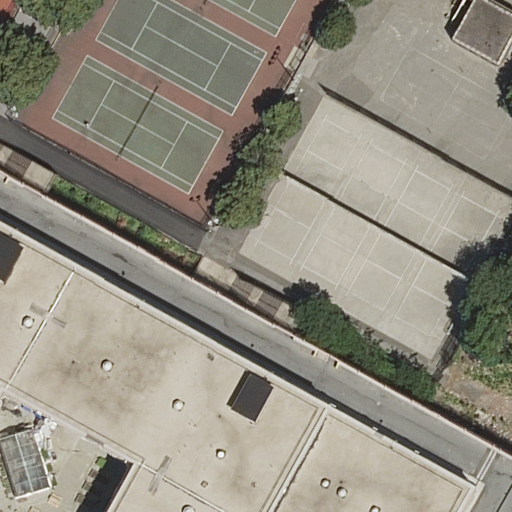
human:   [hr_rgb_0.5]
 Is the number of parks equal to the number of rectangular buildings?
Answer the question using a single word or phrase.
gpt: yes

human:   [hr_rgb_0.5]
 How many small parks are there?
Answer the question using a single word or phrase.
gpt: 0

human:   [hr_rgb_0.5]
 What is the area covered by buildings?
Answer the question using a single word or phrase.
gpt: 4189m2

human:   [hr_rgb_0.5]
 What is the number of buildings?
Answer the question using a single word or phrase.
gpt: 2

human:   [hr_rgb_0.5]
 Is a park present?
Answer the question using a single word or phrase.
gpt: yes

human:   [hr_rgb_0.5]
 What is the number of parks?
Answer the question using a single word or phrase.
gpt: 1

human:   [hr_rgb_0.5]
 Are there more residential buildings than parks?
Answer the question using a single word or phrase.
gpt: yes

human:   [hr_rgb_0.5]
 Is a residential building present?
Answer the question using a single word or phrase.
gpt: yes

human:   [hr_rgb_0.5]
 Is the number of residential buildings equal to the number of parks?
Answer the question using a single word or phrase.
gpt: no

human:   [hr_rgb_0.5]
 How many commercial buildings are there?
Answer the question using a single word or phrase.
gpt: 0

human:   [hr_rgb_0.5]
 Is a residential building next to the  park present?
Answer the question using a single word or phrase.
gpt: yes

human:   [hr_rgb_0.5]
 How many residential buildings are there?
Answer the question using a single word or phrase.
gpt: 2

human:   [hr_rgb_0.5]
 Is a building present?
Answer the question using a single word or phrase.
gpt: yes

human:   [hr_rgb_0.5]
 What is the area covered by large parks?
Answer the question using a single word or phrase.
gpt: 6104m2

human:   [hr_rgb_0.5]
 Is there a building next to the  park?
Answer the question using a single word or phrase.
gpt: yes

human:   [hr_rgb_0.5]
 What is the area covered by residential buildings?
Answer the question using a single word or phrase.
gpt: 4189m2

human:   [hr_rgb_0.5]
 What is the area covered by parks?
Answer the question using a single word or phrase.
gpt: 6104m2

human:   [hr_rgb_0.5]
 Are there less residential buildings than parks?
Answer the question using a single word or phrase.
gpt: no

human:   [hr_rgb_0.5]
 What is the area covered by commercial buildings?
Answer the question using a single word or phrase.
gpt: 0m2

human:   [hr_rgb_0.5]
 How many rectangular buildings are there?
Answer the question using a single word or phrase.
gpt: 1

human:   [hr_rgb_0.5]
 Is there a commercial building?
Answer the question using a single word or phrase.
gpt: no

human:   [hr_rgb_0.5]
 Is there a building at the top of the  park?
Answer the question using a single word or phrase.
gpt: yes

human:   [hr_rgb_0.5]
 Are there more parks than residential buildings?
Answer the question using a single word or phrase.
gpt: no

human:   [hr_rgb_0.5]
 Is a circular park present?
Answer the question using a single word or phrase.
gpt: no

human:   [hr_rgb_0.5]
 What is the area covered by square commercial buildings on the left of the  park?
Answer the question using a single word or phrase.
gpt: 0m2

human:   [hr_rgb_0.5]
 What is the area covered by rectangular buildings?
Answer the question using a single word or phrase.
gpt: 4093m2

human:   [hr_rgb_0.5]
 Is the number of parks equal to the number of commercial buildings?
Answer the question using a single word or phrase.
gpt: no

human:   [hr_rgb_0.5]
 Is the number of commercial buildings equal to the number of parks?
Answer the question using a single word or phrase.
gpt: no

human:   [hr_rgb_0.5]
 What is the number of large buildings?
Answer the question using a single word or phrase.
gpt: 1

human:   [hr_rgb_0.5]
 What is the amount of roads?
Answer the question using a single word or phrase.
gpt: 0

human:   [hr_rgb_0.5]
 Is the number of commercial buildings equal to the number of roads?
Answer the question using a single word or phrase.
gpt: yes

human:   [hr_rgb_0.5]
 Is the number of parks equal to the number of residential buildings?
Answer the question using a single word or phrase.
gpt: no

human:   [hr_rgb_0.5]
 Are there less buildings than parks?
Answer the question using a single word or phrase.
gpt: no

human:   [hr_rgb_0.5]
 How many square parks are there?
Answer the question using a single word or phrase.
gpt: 0

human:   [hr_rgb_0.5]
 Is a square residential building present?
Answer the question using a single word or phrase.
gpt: no

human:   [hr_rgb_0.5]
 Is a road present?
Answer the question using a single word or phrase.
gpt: no

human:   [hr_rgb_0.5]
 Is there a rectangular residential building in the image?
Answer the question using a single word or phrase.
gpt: yes

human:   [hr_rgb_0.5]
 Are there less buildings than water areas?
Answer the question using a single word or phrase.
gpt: no

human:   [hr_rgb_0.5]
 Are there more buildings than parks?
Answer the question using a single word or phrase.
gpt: yes

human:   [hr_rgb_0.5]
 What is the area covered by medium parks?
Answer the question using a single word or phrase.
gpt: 0m2

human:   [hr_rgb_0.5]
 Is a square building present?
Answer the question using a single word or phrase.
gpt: no

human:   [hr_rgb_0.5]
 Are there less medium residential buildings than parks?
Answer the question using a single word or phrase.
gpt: yes

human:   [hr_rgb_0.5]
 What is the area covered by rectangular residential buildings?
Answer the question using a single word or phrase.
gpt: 4093m2

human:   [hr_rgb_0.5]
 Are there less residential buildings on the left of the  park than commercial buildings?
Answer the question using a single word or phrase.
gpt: no

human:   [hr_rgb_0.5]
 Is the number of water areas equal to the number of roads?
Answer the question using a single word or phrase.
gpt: yes

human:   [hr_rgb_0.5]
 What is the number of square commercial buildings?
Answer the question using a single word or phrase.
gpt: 0

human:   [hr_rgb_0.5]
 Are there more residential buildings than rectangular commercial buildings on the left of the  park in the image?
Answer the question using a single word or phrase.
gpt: yes

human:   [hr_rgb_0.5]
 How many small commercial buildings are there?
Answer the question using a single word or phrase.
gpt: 0

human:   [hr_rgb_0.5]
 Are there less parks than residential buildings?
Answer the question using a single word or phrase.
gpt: yes

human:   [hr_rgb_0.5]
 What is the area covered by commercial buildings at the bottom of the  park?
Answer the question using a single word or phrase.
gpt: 0m2

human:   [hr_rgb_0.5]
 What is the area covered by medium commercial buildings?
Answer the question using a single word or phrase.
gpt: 0m2

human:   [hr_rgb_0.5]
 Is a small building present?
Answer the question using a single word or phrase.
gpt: yes

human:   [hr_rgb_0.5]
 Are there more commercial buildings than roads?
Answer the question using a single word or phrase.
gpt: no

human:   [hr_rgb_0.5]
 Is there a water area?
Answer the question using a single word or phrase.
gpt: no

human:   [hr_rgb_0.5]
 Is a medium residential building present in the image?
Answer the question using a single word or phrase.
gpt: no

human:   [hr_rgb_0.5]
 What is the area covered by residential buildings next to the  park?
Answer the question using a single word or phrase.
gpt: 4189m2

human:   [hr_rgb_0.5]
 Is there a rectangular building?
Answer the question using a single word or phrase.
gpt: yes

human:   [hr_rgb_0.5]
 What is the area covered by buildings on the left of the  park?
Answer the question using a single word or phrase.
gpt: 0m2

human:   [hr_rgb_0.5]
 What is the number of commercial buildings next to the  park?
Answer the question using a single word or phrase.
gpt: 0

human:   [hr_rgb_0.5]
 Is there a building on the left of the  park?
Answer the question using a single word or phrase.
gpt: no

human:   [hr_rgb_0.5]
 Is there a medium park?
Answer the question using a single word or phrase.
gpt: no

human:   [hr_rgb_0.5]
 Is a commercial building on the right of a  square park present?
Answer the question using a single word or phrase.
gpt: no

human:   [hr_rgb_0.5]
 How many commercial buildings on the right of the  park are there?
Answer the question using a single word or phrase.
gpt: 0

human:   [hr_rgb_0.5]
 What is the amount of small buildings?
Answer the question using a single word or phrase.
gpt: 1